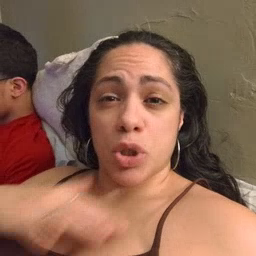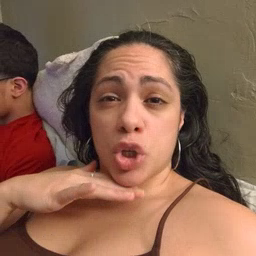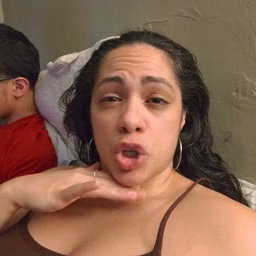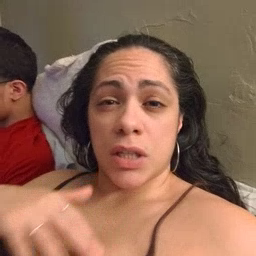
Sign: dirty